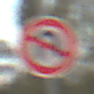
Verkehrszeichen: VerbotWenden
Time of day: MorningAfternoon
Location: Outdoor (Suburban)
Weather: Overcast
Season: NotSpecified
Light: Natural